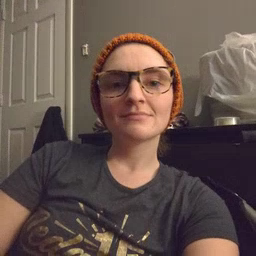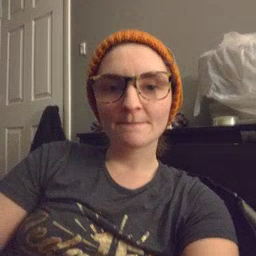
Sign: wet